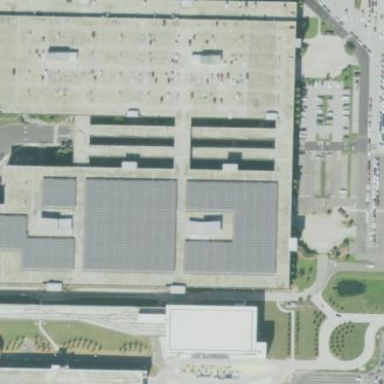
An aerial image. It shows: Multi-storey parking building.